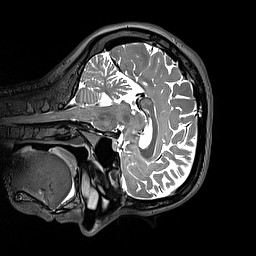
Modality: T2w
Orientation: sagittal
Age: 24
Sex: female
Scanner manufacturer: siemens
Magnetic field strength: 3 T
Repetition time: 3.2 s
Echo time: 0.412 s